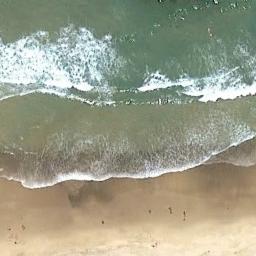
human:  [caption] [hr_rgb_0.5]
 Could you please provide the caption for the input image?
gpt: Light green sea water pouring to yellow sandy beach .

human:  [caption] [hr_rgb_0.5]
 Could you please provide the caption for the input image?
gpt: The beach with brown sand and the color of the seawater is dark green .

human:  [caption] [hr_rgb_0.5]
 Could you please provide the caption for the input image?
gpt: There is a little greenery near the beach .

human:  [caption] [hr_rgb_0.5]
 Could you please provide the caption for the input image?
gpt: The beach consists of blue seawater and a yellow coast .

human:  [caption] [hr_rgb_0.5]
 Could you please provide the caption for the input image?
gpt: There are water marks on the beach .